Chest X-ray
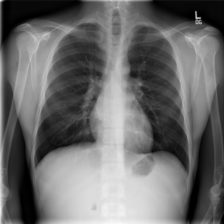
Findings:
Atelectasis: negative
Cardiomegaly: negative
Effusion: negative
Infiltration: negative
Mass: negative
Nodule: negative
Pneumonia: negative
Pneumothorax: negative
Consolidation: negative
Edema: negative
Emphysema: negative
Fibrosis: negative
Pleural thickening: negative
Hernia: negative